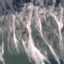
Land use / land cover class: HerbaceousVegetation